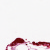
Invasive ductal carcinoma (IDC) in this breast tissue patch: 0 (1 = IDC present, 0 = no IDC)